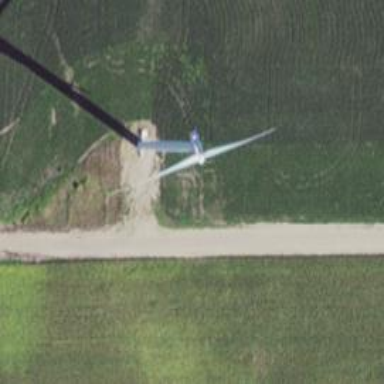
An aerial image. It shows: Wind generator with horizontal axis. The generator is wind turbine.